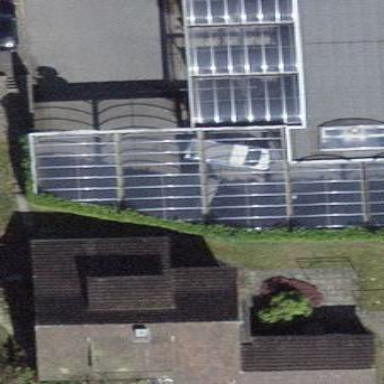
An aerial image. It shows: View of roof of building.